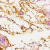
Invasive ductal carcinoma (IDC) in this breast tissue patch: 0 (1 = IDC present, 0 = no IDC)